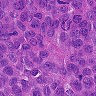
Metastatic tissue present: yes